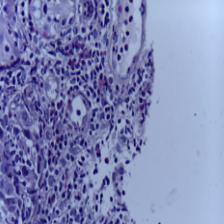
Diagnosis: OSCC